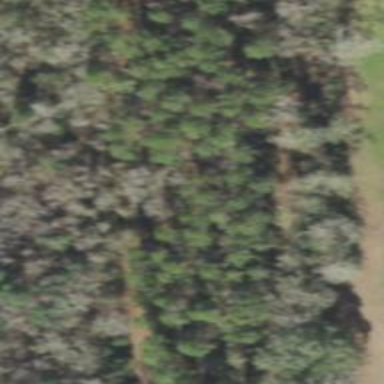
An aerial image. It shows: Forest area dominated by needle-leaved trees.